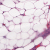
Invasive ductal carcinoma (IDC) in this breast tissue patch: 0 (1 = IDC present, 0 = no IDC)